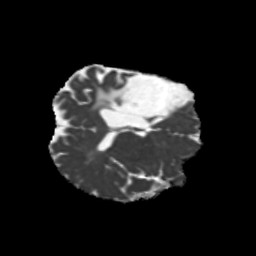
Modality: MD
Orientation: axial
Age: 46
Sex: female
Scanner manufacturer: siemens
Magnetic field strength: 3 T
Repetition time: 5.25 s
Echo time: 0.08 s